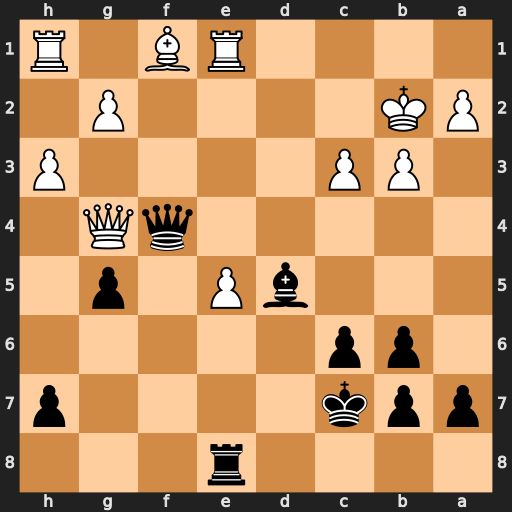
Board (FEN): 4r3/ppk4p/1pp5/3bP1p1/5qQ1/1PP4P/PK4P1/4RB1R
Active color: b
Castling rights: -
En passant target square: -
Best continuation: Qd2+ Ka3 Qxe1